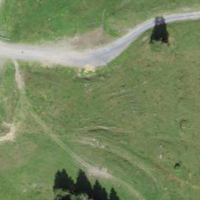
EUNIS habitat code: 23
Species observed at this site:
Campanula barbata